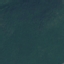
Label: Forest